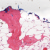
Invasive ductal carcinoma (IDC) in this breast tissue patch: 0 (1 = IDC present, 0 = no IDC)